Question: I have the following code which opens up a browser to my social profile:
'''
ImageView iv1 = (ImageView) dialog.findViewById(R.id.imgFB);
iv1.setOnClickListener(new View.OnClickListener() {
public void onClick(View v) {
Uri uri = Uri.parse("https://www.facebook.com/profile");
Intent intent = new Intent(Intent.ACTION_VIEW, uri);
intent.addFlags(Intent.FLAG_ACTIVITY_NEW_TASK);
startActivity(intent);
}
});
'''
Now when I choose the browser to open the profile, and press , it not only closes the browser but also my app. Any way to just close the browser while keeping my app running in the background?
:
This works fine:
'''
ImageView iv1 = (ImageView) dialog.findViewById(R.id.imgFB);
iv1.setOnClickListener(new View.OnClickListener() {
public void onClick(View v) {
Uri uri = Uri.parse("https://www.facebook.com/PagesByZ"); //Uri.parse("market://details?id=" + facebookpackagename);
Intent intent = new Intent(Intent.ACTION_VIEW, uri);
//intent.addFlags(Intent.FLAG_ACTIVITY_NEW_TASK);
dialog.dismiss();
startActivity(intent);
}
});
'''
Now I do not receive the error but when the 'Complete action using' window comes up and instead of picking an option I just press Back, my app just closes. Any idea how to fix it so If I press Back it goes back to my app rather than Home?
: The following is a rewording to help understand the issue better.
In my app I have a image link which opens the browser, but if the user has multiple browser installed it brings up the "Complete action using" window where I can choose. If I press the back button it should close it come back to my app. Instead what is happening is, if I press the back button my app just closes and I am taken back to homescreen

My MainActivity: <URL>
My AndroidManifest:
'''
<?xml version="1.0" encoding="utf-8"?>
<manifest xmlns:android="http://schemas.android.com/apk/res/android"
package="com.sikni8.tollculator"
android:versionCode="1"
android:versionName="1.0" >
<uses-sdk
android:minSdkVersion="11"
android:targetSdkVersion="18" />
<application
android:allowBackup="true"
android:icon="@drawable/ic_launcher"
android:label="@string/app_name"
android:theme="@style/AppTheme" >
<activity
android:name="com.sikni8.tollculator.MainActivity"
android:label="@string/app_name"
android:noHistory="true"
android:screenOrientation="portrait" >
<intent-filter>
<action android:name="android.intent.action.MAIN" />
<category android:name="android.intent.category.LAUNCHER" />
</intent-filter>
</activity>
<activity
android:name="com.sikni8.tollculator.CurrentTrip"
android:label="@string/title_activity_current_trip"
android:parentActivityName="com.sikni8.tollculator.MainActivity" >
<meta-data
android:name="android.support.PARENT_ACTIVITY"
android:value="com.sikni8.tollculator.MainActivity" />
</activity>
<activity
android:name="com.sikni8.tollculator.DisplayTrip"
android:label="@string/title_activity_display_trip"
android:parentActivityName="com.sikni8.tollculator" >
<meta-data
android:name="android.support.PARENT_ACTIVITY"
android:value="com.sikni8.tollculator" />
</activity>
<activity
android:name="com.sikni8.tollculator.ShowHelp"
android:label="@string/app_name" >
<meta-data
android:name="android.support.PARENT_ACTIVITY"
android:value="com.sikni8.tollculator.MainActivity" />
</activity>
<activity
android:name="com.sikni8.tollculator.ShowSettingOptions"
android:label="@string/app_name" >
<meta-data
android:name="android.support.PARENT_ACTIVITY"
android:value="com.sikni8.tollculator.MainActivity" />
</activity>
</application>
</manifest>
'''
How can I make sure that If the user changes their mind on not going to the browser and presses the back button it just goes back to my app instead of going to the home screen?
Also would fixing the above fix, in case they do goto the browser and presses the back which will close the browser and my app will come back to view?
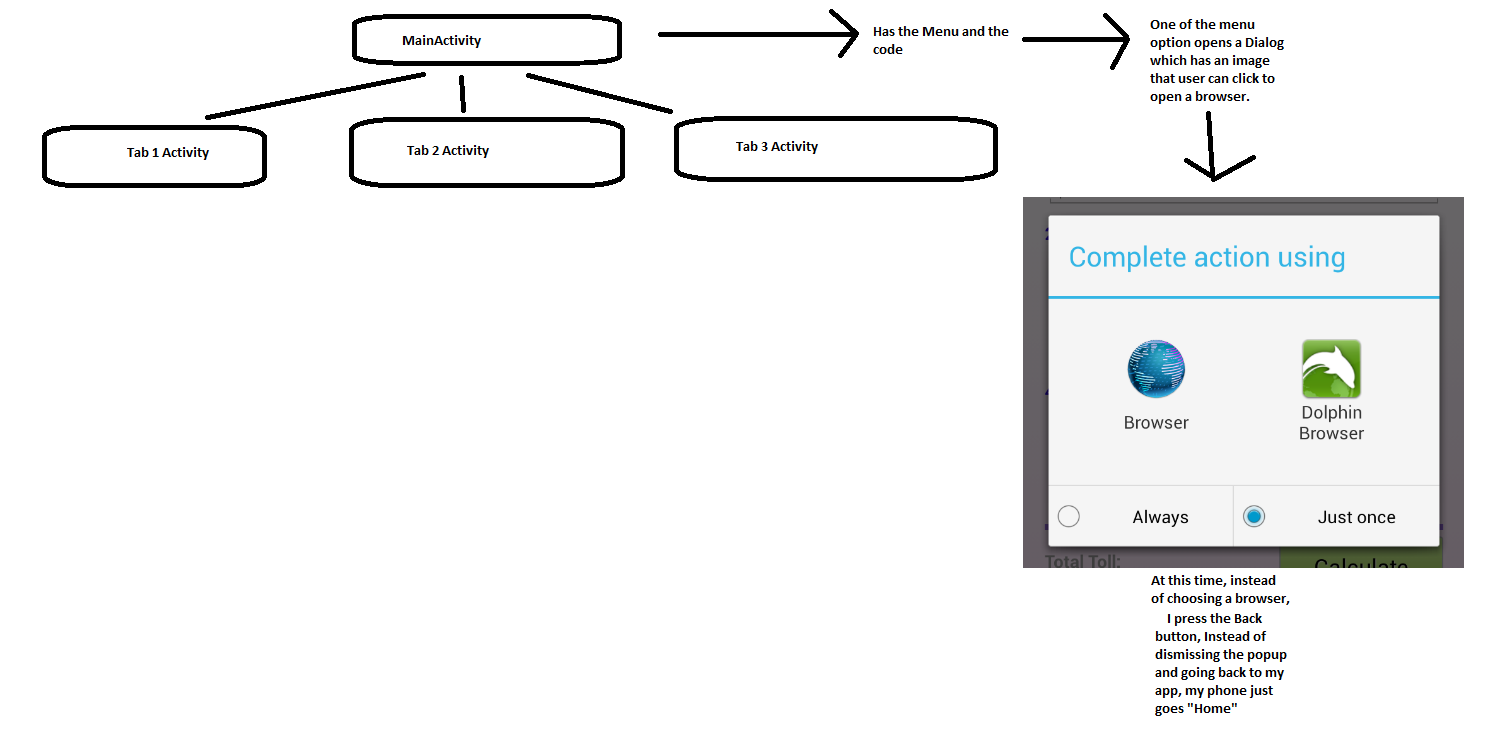
Answer: Perhaps a dialog is trying to be shown from an Activity (your MainActivity) that was also closed... Are you triggering a dialog after they click the ImageView?
See <URL>